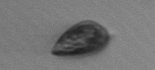
Label: Prorocentrum_triestinum